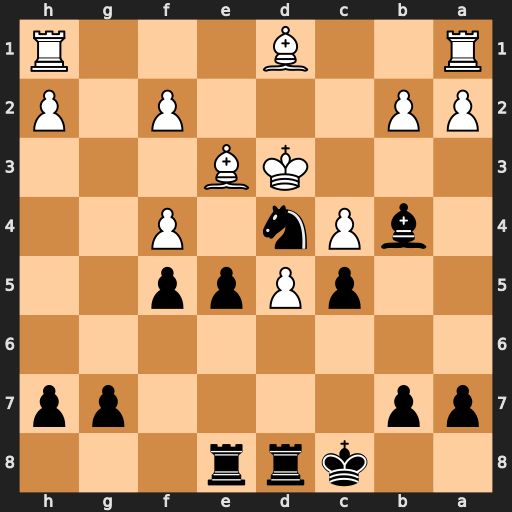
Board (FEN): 2krr3/pp4pp/8/2pPpp2/1bPn1P2/3KB3/PP3P1P/R2B3R
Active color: b
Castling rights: -
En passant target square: -
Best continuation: e4#